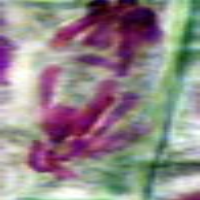
Label: anaphase